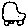
Label: car